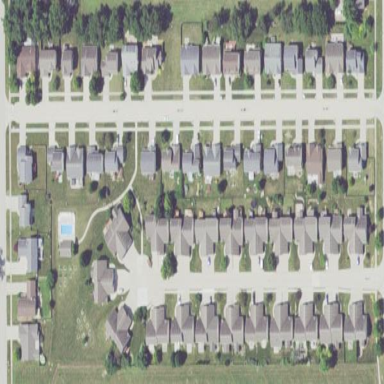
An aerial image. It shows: Single-family residential neighbourhood.